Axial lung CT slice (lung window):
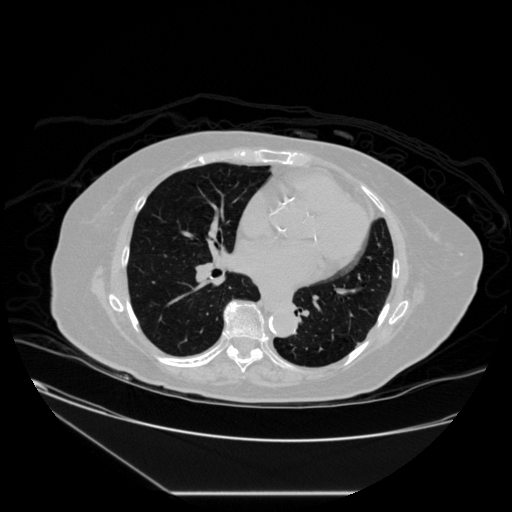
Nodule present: no